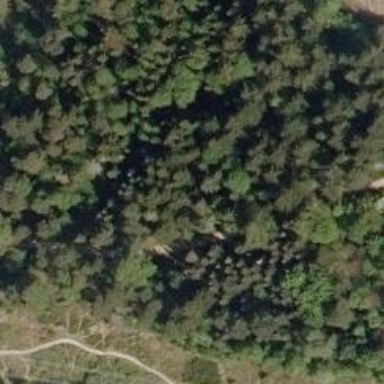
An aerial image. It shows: This image shows arboretum.